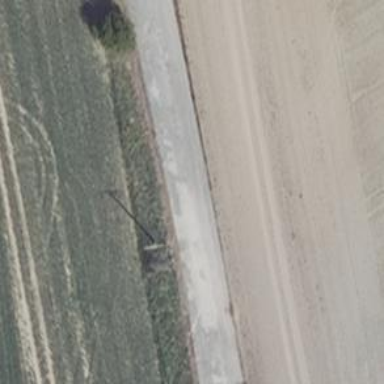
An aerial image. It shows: Three cables of power line.